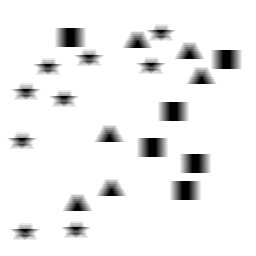
Squares: 6
Triangles: 6
Stars: 9
Total shapes: 21